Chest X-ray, AP view. Patient: 26 years old, sex F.
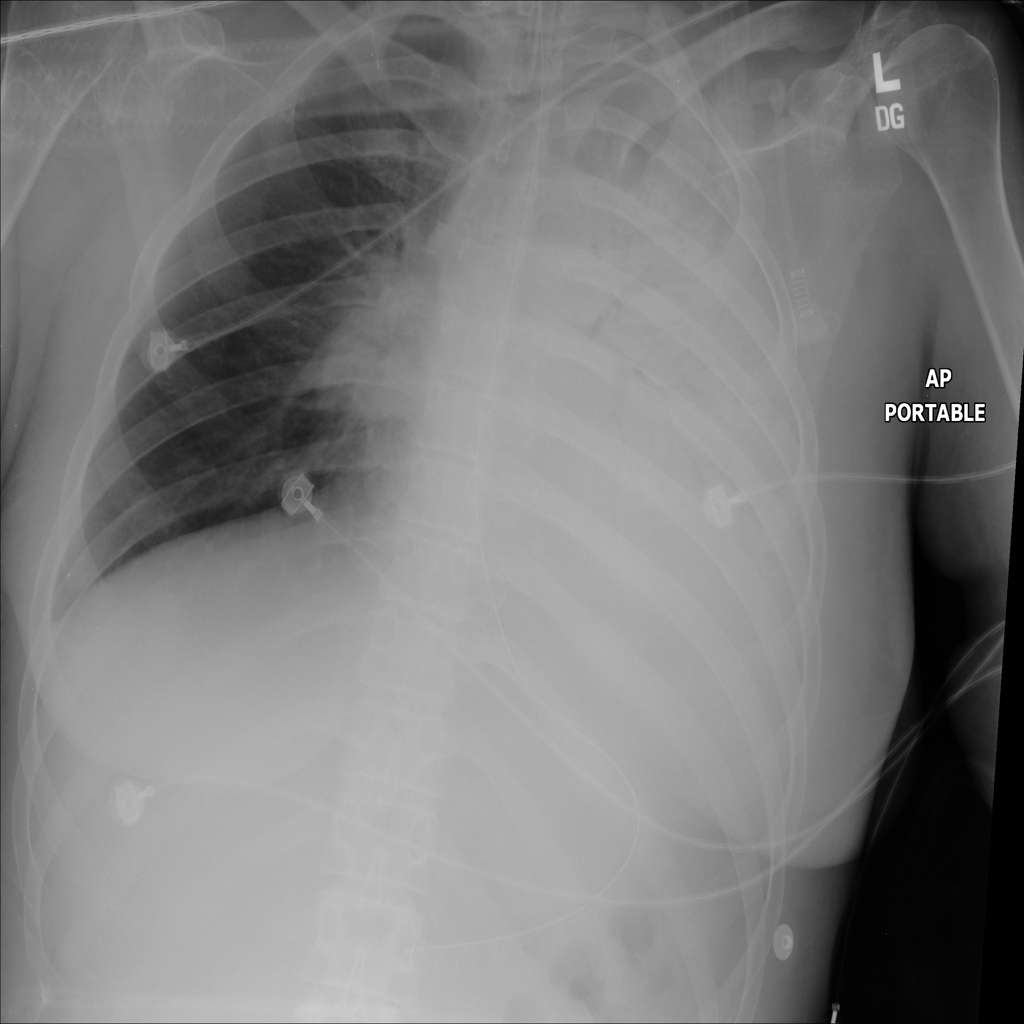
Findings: Atelectasis, Consolidation